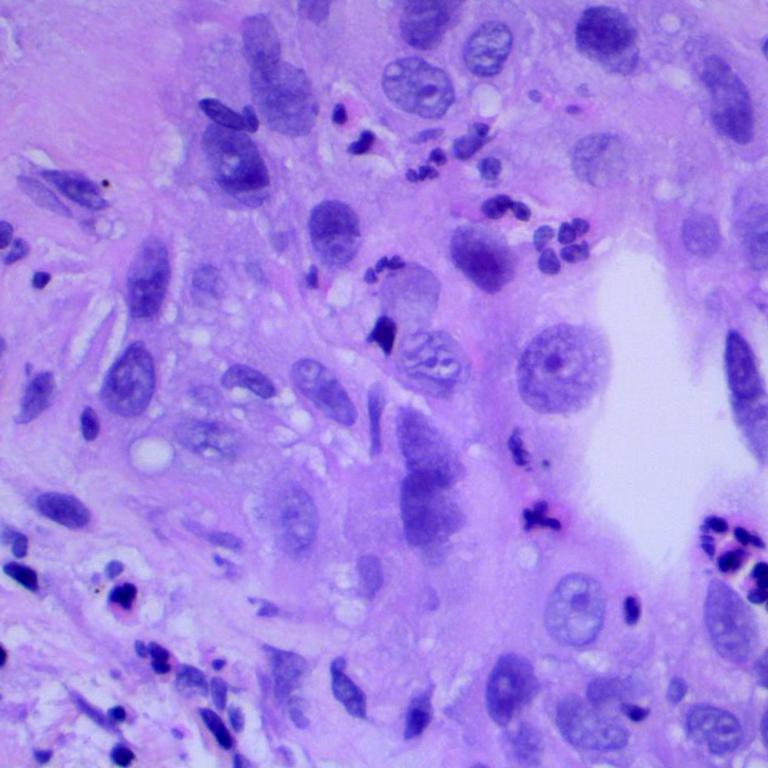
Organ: lung
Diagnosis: squamous carcinomas